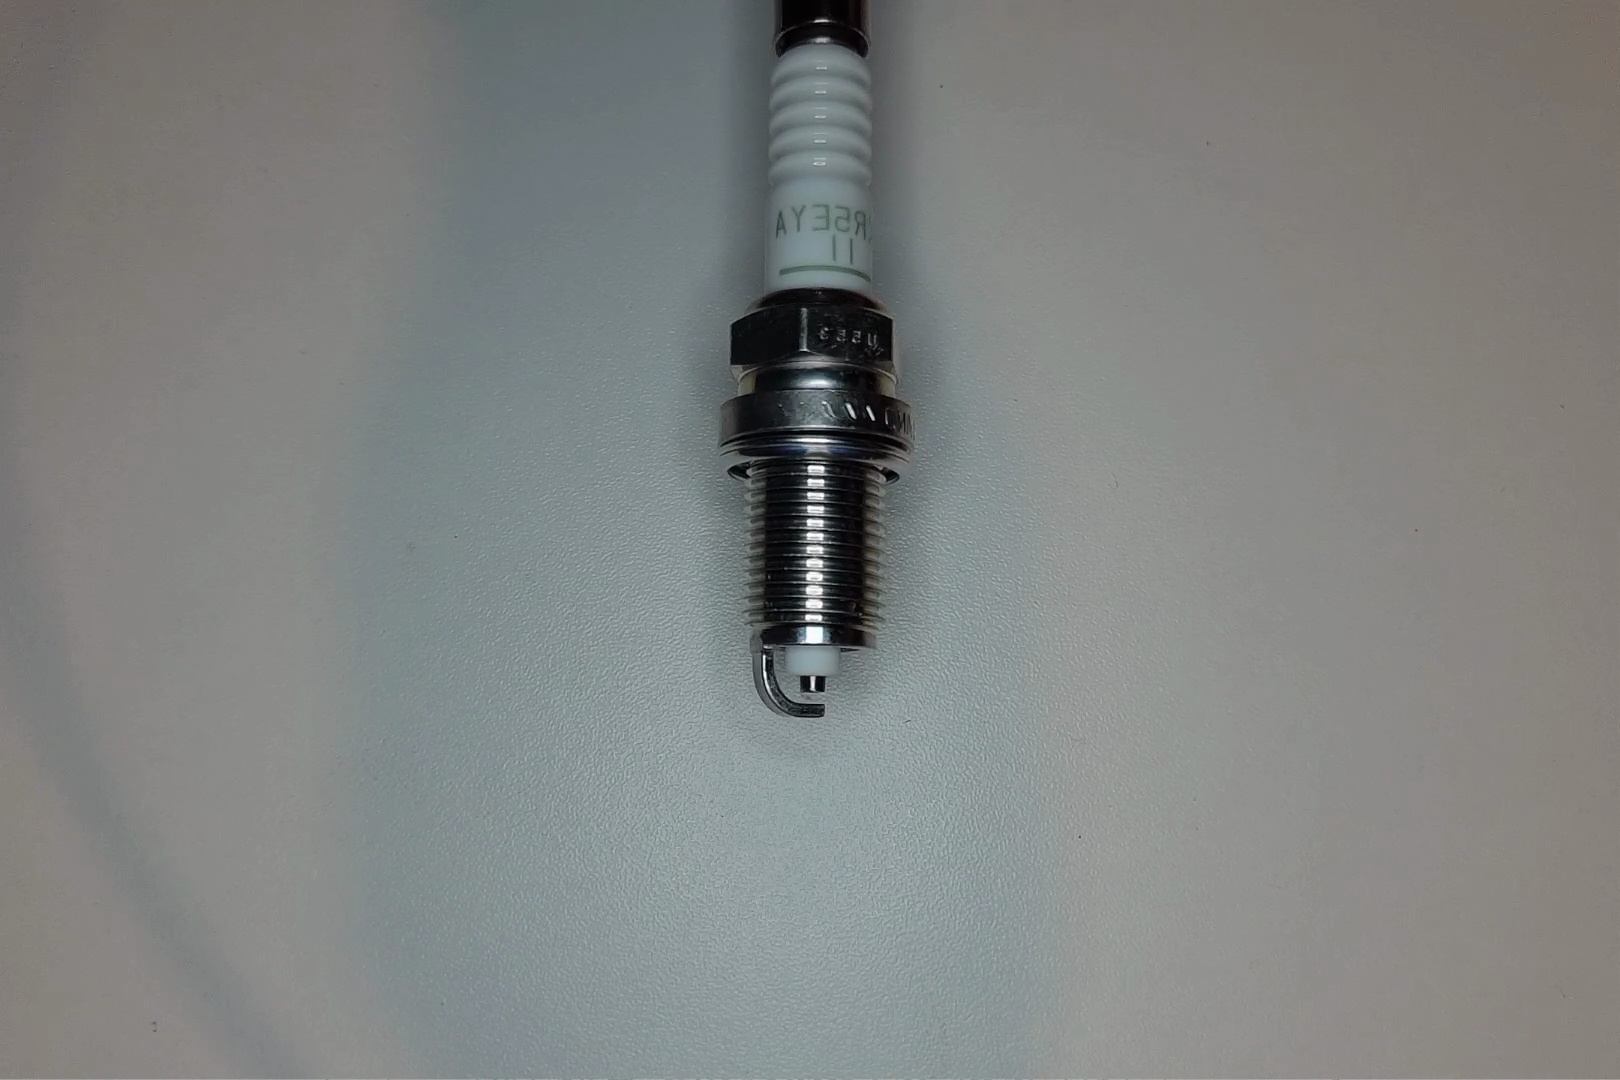
Label: no anomaly